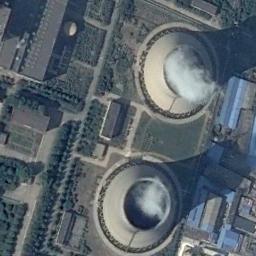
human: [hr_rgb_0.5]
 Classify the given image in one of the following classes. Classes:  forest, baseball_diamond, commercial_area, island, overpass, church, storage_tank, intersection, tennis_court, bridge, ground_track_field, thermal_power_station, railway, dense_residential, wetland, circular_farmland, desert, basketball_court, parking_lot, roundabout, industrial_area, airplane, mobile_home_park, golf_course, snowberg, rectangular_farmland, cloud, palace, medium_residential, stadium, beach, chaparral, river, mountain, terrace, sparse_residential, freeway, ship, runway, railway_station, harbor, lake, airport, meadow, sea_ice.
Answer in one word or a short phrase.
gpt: thermal_power_station